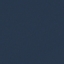
Land use / land cover: SeaLake